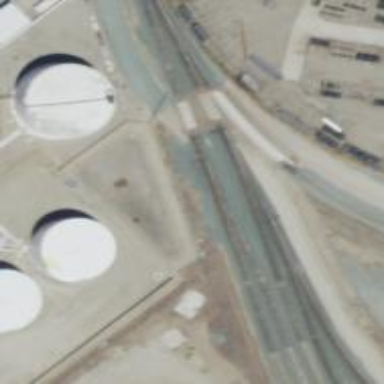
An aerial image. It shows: Rail spur service.